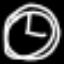
Label: clock